Field crop: maize
Growth stage: 2
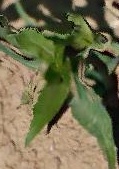
Species: maize